Question: I'm trying to configure Apache ServiceMix to implement the network topology below:

I'm very new in Service Mix, Camel, ActiveMq etc. stuff and the main issue I'm trying to solve is to route messages from Output queue of DC1.ActiveMqBroker to the Input queue of DC2.ActiveMqBroker.
I'm sure this should be easy. Could someone point me to the good article or write rough snippet of configuration (in Spring/Blueprint, doesn't matter)?
Sorry for long text but I don't see other way to tell my problem.
My sample configuration:
'''
<broker xmlns="http://activemq.apache.org/schema/core" brokerName="dc2" dataDirectory="${karaf.data}/activemq/dc2" useShutdownHook="false">
<destinationPolicy>
<policyMap>
<policyEntries>
<policyEntry queue="input" producerFlowControl="true" memoryLimit="1mb"/>
<policyEntry queue="output" producerFlowControl="true" memoryLimit="1mb"/>
</policyEntries>
</policyMap>
</destinationPolicy>
<managementContext>
<managementContext createConnector="false"/>
</managementContext>
<persistenceAdapter>
<kahaDB directory="${karaf.data}/activemq/dc2/kahadb"/>
</persistenceAdapter>
<transportConnectors>
<transportConnector name="openwire" uri="tcp://localhost:61619"/>
</transportConnectors>
</broker>
<bean id="dc1activemq" class="org.apache.activemq.camel.component.ActiveMQComponent">
<property name="brokerURL" value="tcp://localhost:61619" />
</bean>
<bean id="dc2activemq" class="org.apache.activemq.camel.component.ActiveMQComponent">
<property name="brokerURL" value="tcp://localhost:61618" />
</bean>
<camelContext xmlns="http://camel.apache.org/schema/blueprint">
<route>
<from uri="dc1activemq:queue:output"/>
<log message="Took message from dc1 to dc2"/>
<to uri="dc2activemq:queue:input"/>
</route>
</camelContext>
'''
And I constantly get following error:
'''
08:06:40,739 | INFO | rint Extender: 3 | Activator | ? ? | 68 - or
g.apache.camel.camel-core - 2.6.0 | Found 1 @Converter classes to load
08:06:40,740 | INFO | rint Extender: 3 | Activator | ? ? | 68 - or
g.apache.camel.camel-core - 2.6.0 | Found 1 @Converter classes to load
08:06:40,741 | INFO | rint Extender: 3 | Activator | ? ? | 68 - or
g.apache.camel.camel-core - 2.6.0 | Found 1 @Converter classes to load
08:06:40,741 | INFO | rint Extender: 3 | Activator | ? ? | 68 - or
g.apache.camel.camel-core - 2.6.0 | Found 2 @Converter classes to load
08:06:40,749 | INFO | rint Extender: 3 | Activator | ? ? | 68 - or
g.apache.camel.camel-core - 2.6.0 | Found 13 @Converter classes to load
08:06:40,754 | INFO | rint Extender: 3 | BlueprintCamelContext | ? ? | 68 - or
g.apache.camel.camel-core - 2.6.0 | JMX enabled. Using ManagedManagementStrategy.
08:06:40,758 | INFO | rint Extender: 3 | BlueprintCamelContext | ? ? | 68 - or
g.apache.camel.camel-core - 2.6.0 | Apache Camel 2.6.0 (CamelContext: 211-camel-165) is starting
08:06:42,364 | INFO | rint Extender: 3 | BlueprintCamelContext | ? ? | 68 - or
g.apache.camel.camel-core - 2.6.0 | Route: route55 started and consuming from: Endpoint[dc1activemq://queue:output]
08:06:42,364 | INFO | rint Extender: 3 | BlueprintCamelContext | ? ? | 68 - or
g.apache.camel.camel-core - 2.6.0 | Total 1 routes, of which 1 is started.
08:06:42,365 | INFO | rint Extender: 3 | BlueprintCamelContext | ? ? | 68 - or
g.apache.camel.camel-core - 2.6.0 | Apache Camel 2.6.0 (CamelContext: 211-camel-165) started in 1.606 seconds
08:06:48,379 | WARN | tenerContainer-1 | DefaultMessageListenerContainer | ? ? | 77 - or
g.springframework.jms - 3.0.5.RELEASE | Could not refresh JMS Connection for destination 'output' - retrying in 5000 ms. Cau
se: Could not connect to broker URL: tcp://localhost:61619. Reason: java.net.ConnectException: Connection refused: connect
08:06:54,381 | WARN | tenerContainer-1 | DefaultMessageListenerContainer | ? ? | 77 - or
g.springframework.jms - 3.0.5.RELEASE | Could not refresh JMS Connection for destination 'output' - retrying in 5000 ms. Cau
se: Could not connect to broker URL: tcp://localhost:61619. Reason: java.net.ConnectException: Connection refused: connect
'''
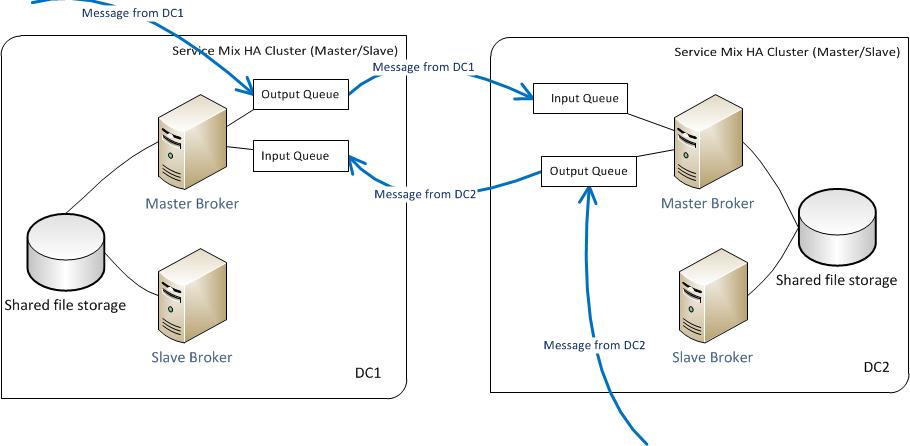
Answer: I'm making an assumption that you've got a handle on how Camel is started up in ServiceMix and have a few (at least) proof-of-concept routes going.. if not, <URL>. Also assuming that you know the URLs of the 2 message brokers, and that they're set up already.
Given that, one solution is to register two ActiveMQComponents:
'''
<bean id="dc1activemq" class="org.apache.activemq.camel.component.ActiveMQComponent">
<property name="brokerURL" value="tcp://DC1BrokerLocation:12345" />
</bean>
<bean id="dc2activemq" class="org.apache.activemq.camel.component.ActiveMQComponent">
<property name="brokerURL" value="tcp://DC2BrokerLocation:12345" />
</bean>
'''
And then in your camel context:
'''
<camelContext xmlns="http://camel.apache.org/schema/blueprint">
<route>
<from uri="dc1activemq:queue:whateverTheOutQueueIsCalled"/>
<log message="Took message from dc1 to dc2"/>
<to uri="dc2activemq:queue:whateverTheInQueueIsCalled"/>
</route>
<route>
<from uri="dc2activemq:queue:whateverTheOutQueueIsCalled"/>
<log message="Took message from dc2 to dc1"/>
<to uri="dc1activemq:queue:whateverTheInQueueIsCalled"/>
</route>
<camelContext>
'''